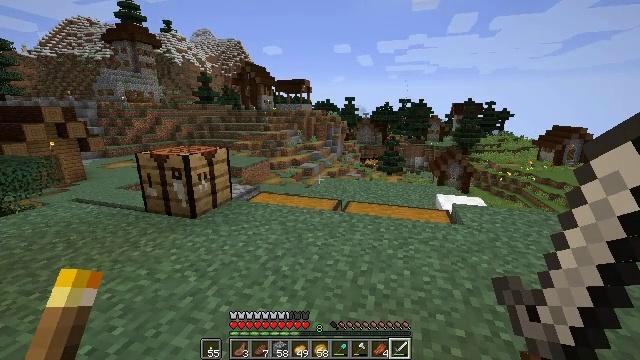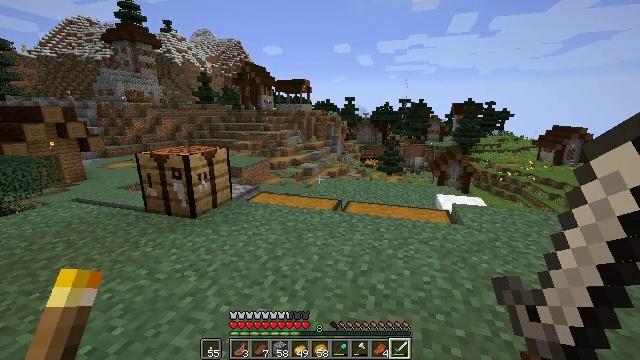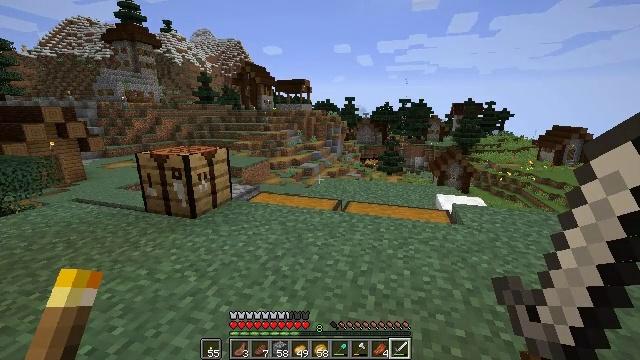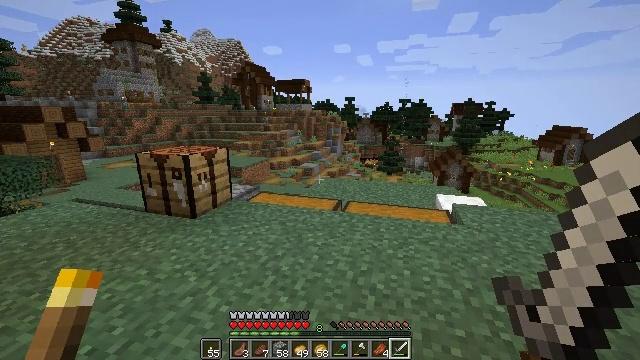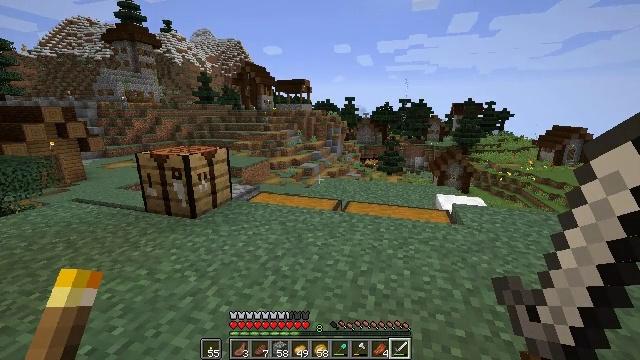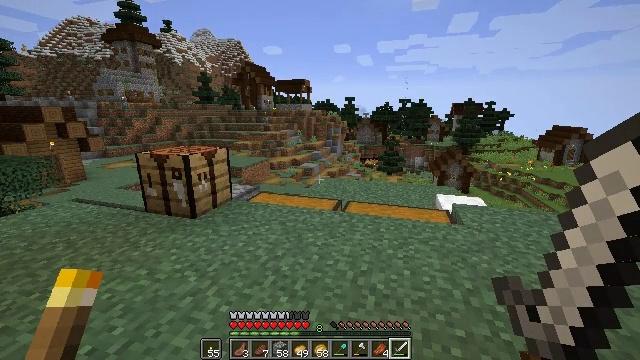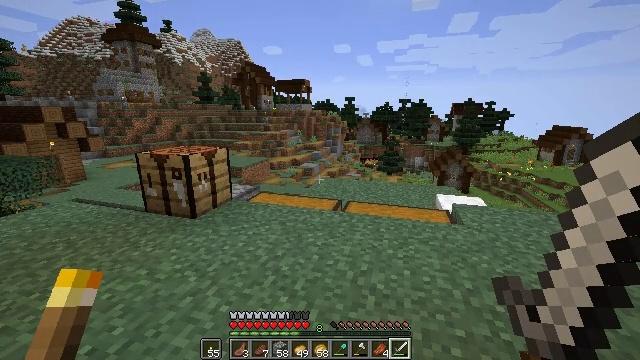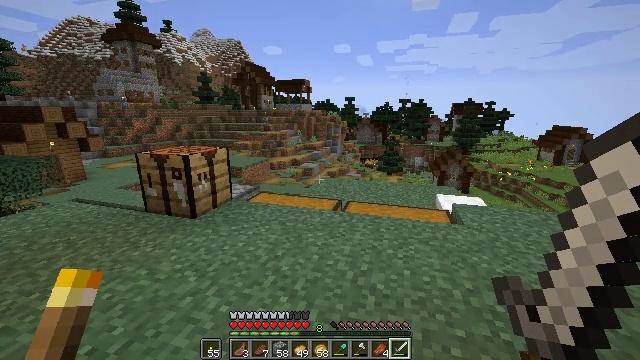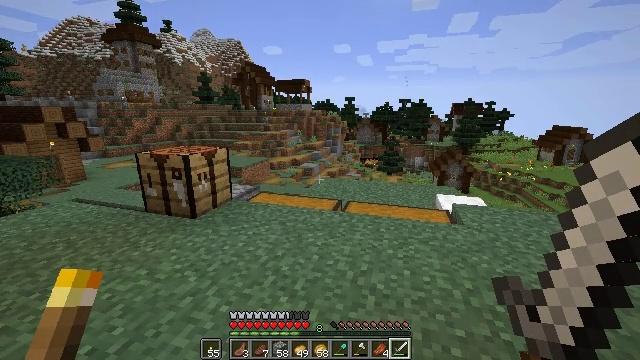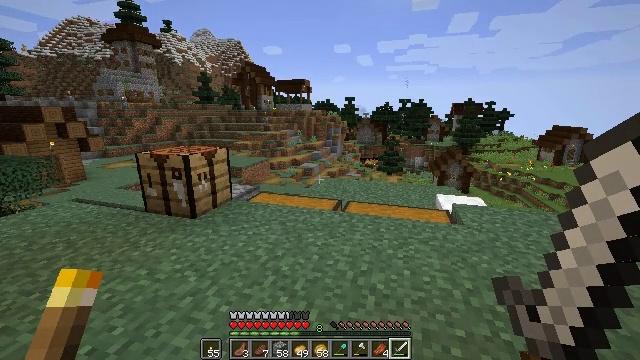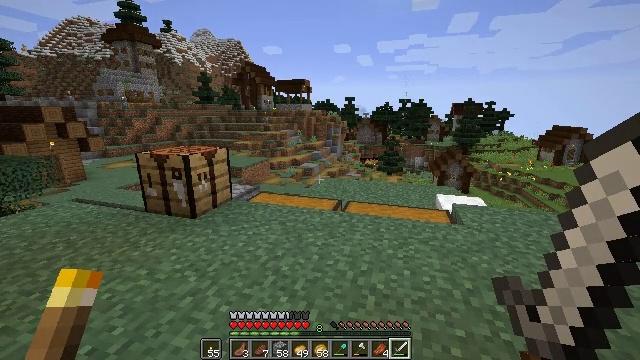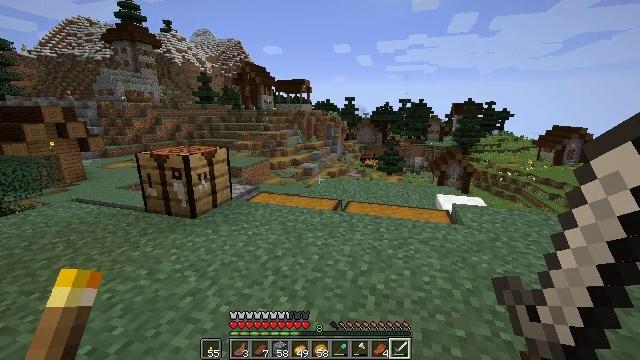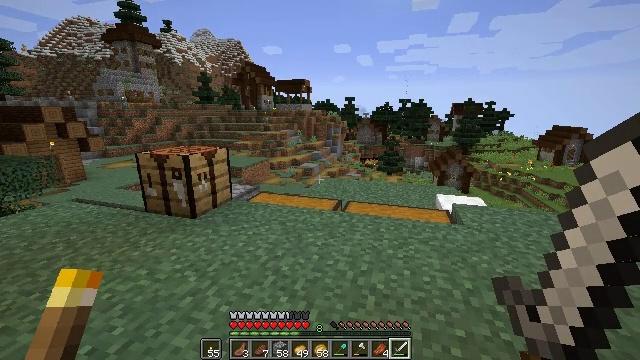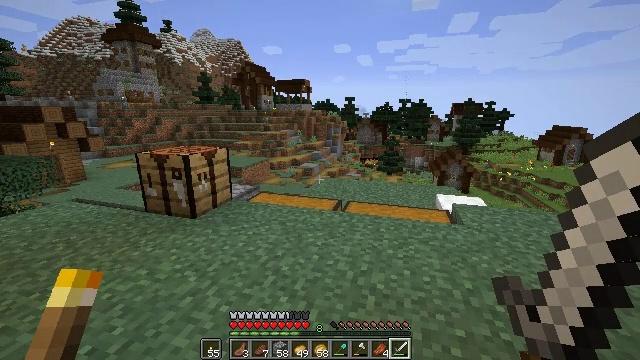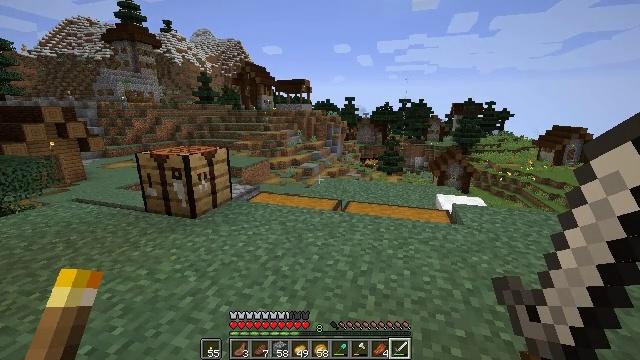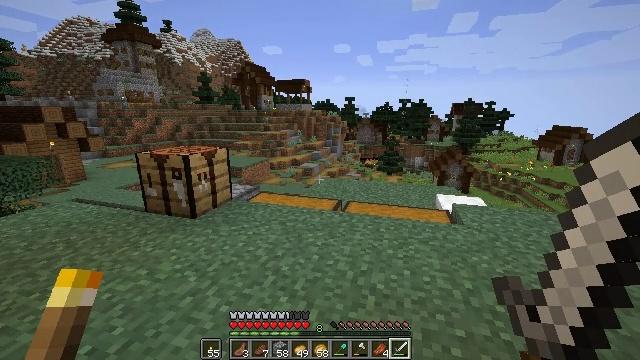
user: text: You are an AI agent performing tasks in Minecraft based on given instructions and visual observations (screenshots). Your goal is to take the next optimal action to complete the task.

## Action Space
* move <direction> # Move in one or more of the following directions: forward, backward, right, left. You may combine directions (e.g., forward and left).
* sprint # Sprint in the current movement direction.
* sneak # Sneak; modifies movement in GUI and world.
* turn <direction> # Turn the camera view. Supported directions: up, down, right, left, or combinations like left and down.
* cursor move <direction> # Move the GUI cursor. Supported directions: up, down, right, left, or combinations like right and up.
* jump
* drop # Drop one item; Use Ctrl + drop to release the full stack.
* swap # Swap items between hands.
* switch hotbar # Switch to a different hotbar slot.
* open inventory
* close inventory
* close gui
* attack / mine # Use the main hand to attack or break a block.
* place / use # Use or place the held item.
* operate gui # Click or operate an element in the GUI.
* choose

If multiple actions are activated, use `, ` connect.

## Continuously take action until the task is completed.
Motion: motion action
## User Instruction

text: Interact with the furnace to craft a baked potato.
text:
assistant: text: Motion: no_op
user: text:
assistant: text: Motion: no_op
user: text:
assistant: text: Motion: no_op
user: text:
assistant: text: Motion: no_op
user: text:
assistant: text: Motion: no_op
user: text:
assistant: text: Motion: no_op
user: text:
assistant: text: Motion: no_op
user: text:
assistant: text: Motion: no_op
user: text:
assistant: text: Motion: no_op
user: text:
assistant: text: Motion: no_op
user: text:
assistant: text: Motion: no_op
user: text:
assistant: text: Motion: no_op
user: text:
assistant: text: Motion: no_op
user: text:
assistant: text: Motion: no_op
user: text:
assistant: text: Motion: no_op
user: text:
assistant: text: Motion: no_op
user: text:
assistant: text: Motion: no_op
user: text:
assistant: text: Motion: no_op
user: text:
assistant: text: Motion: no_op
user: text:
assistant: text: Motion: no_op
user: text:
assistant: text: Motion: no_op
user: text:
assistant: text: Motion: no_op
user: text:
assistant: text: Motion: no_op
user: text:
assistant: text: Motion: no_op
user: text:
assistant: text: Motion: no_op
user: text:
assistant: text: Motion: no_op
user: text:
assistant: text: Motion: no_op
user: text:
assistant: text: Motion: no_op
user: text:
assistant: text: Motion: no_op
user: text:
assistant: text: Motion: no_op